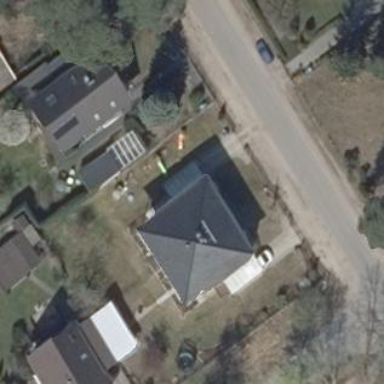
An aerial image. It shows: Detached building with pyramidal roof shape.